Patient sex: F
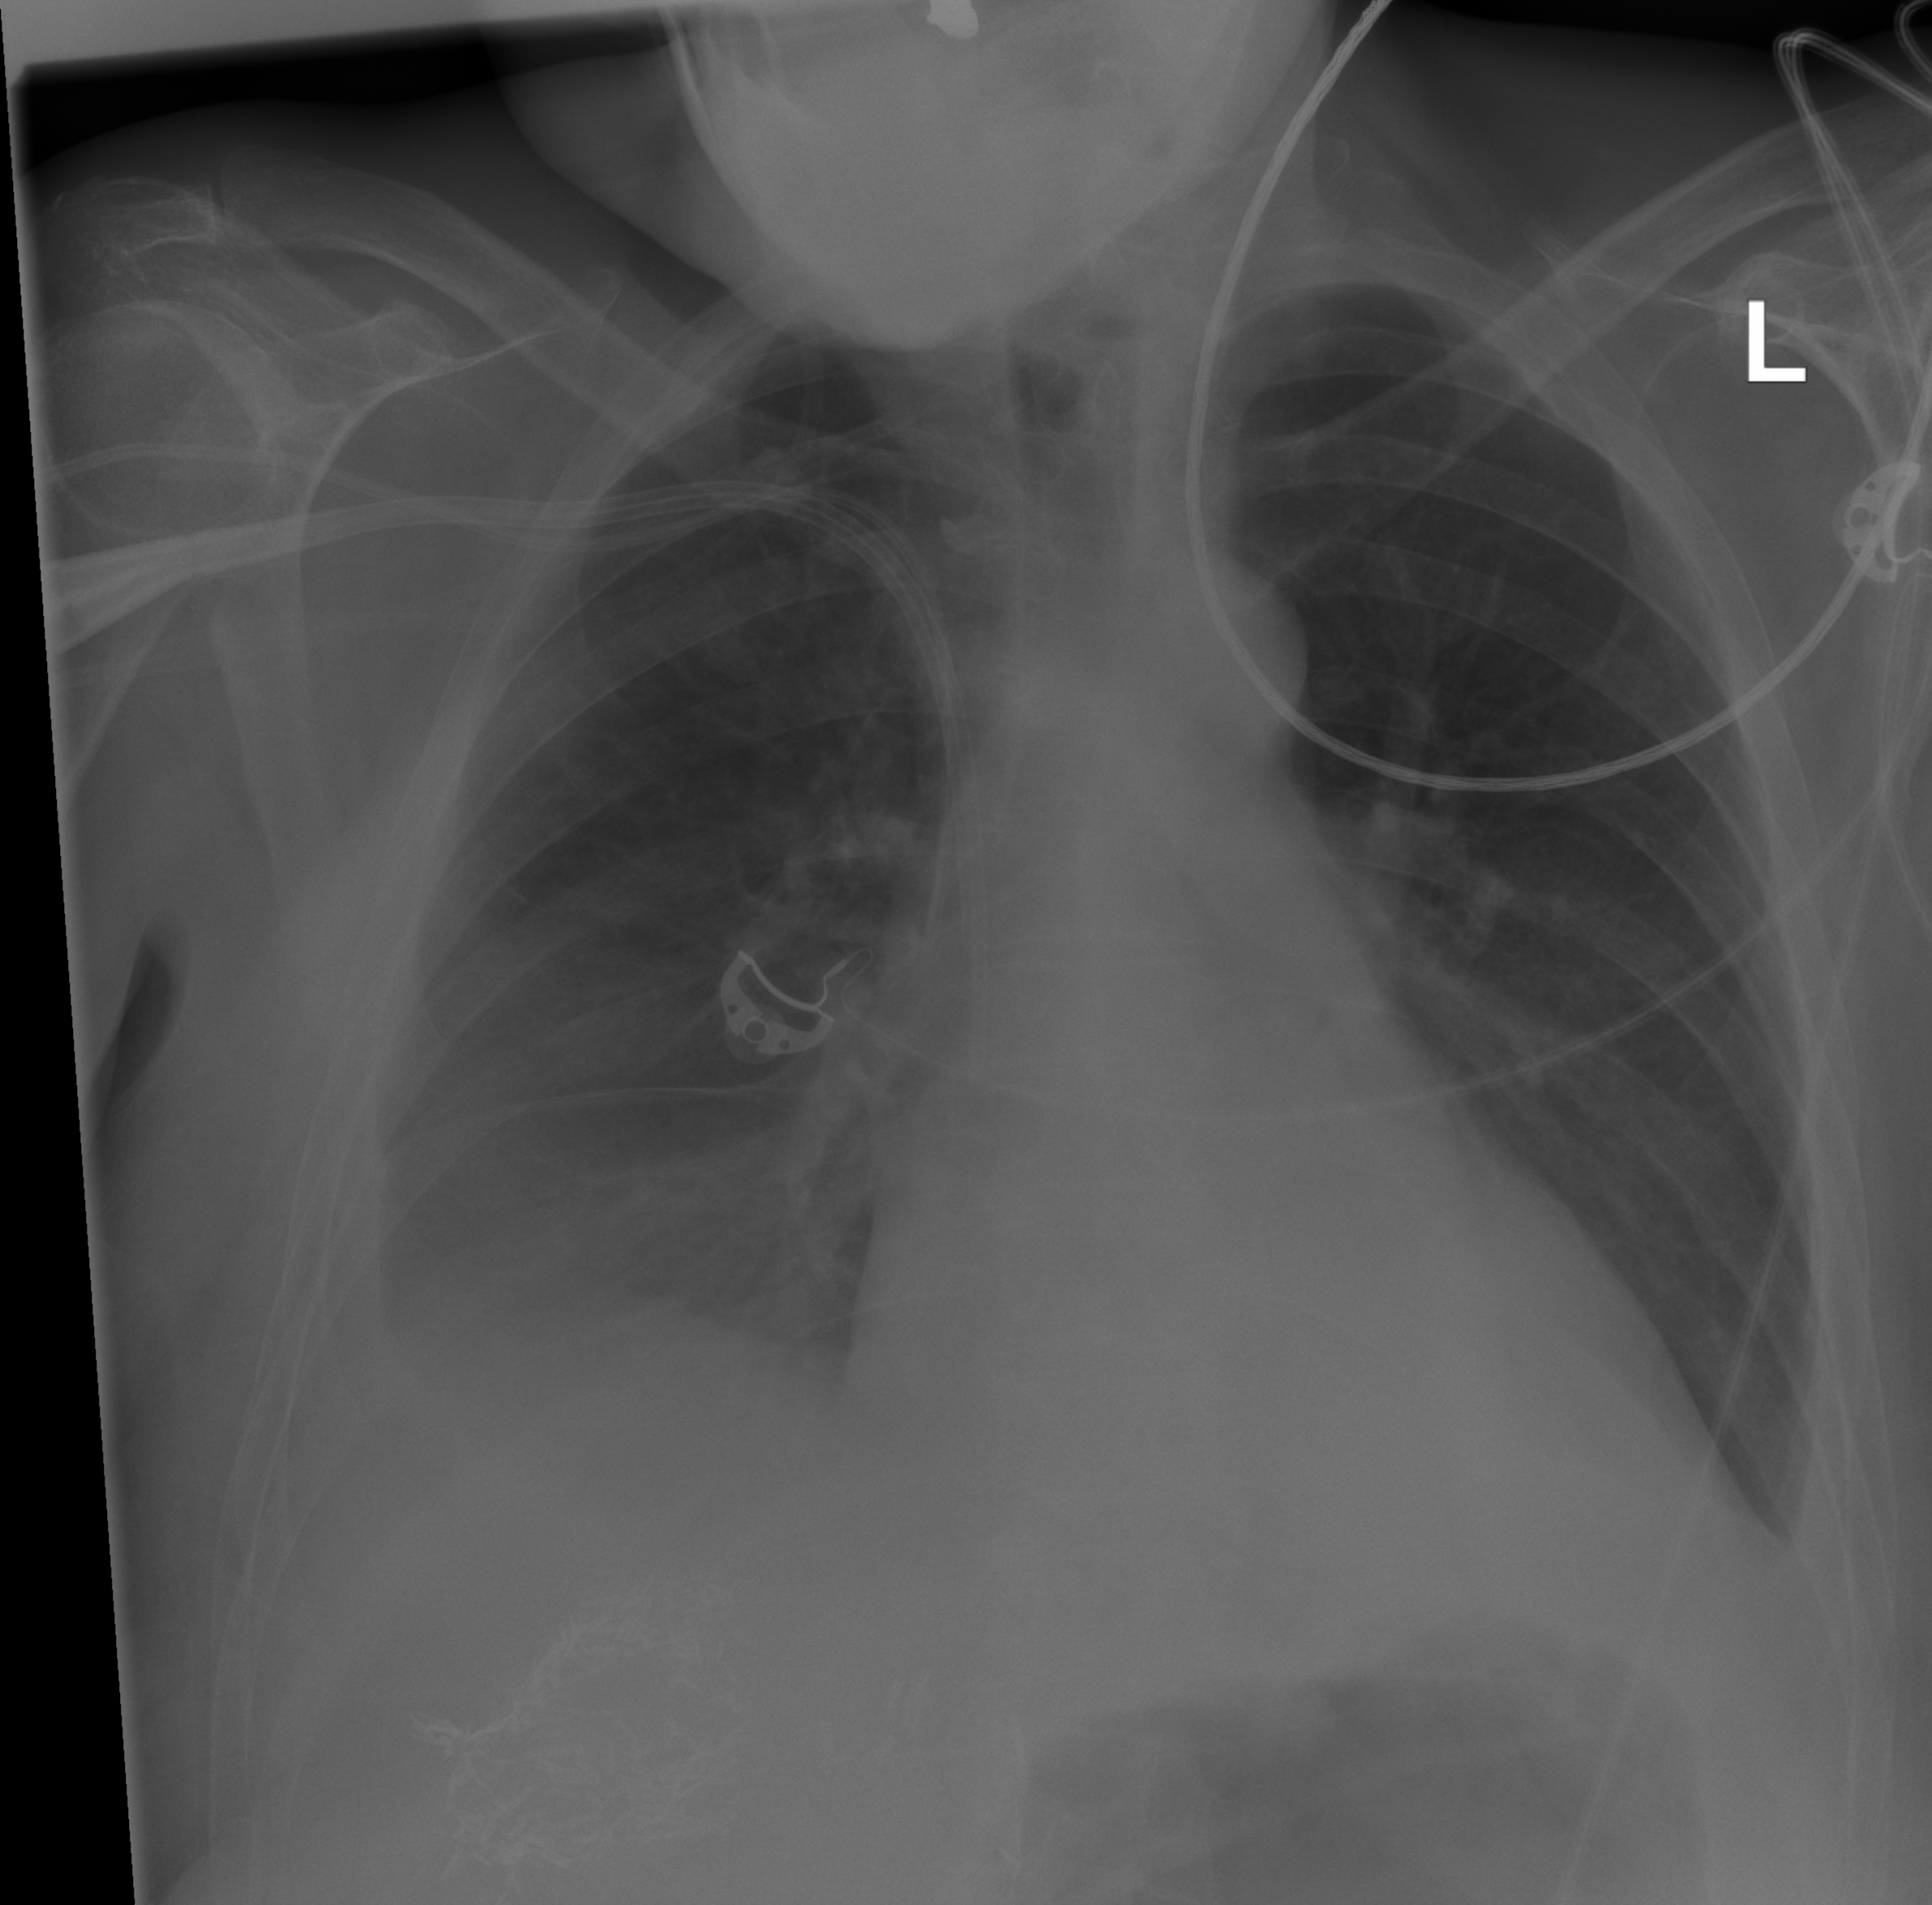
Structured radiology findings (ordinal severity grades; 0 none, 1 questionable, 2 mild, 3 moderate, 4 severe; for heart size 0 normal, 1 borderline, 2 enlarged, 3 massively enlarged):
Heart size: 1
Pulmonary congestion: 0
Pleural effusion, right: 2
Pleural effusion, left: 1
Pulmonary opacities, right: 0
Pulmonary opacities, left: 0
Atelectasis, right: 2
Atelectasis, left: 0